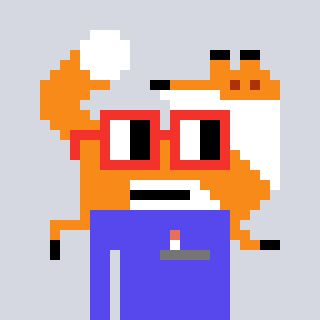
a pixel art character with square red glasses, a fox-shaped head and a computerblue-colored body on a cool background